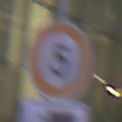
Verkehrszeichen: Geschwindigkeit5
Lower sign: HinweisDurchSinnbild7
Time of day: Night
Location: Outdoor (Urban)
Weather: PartlyCloudy
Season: NotSpecified
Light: Artificial